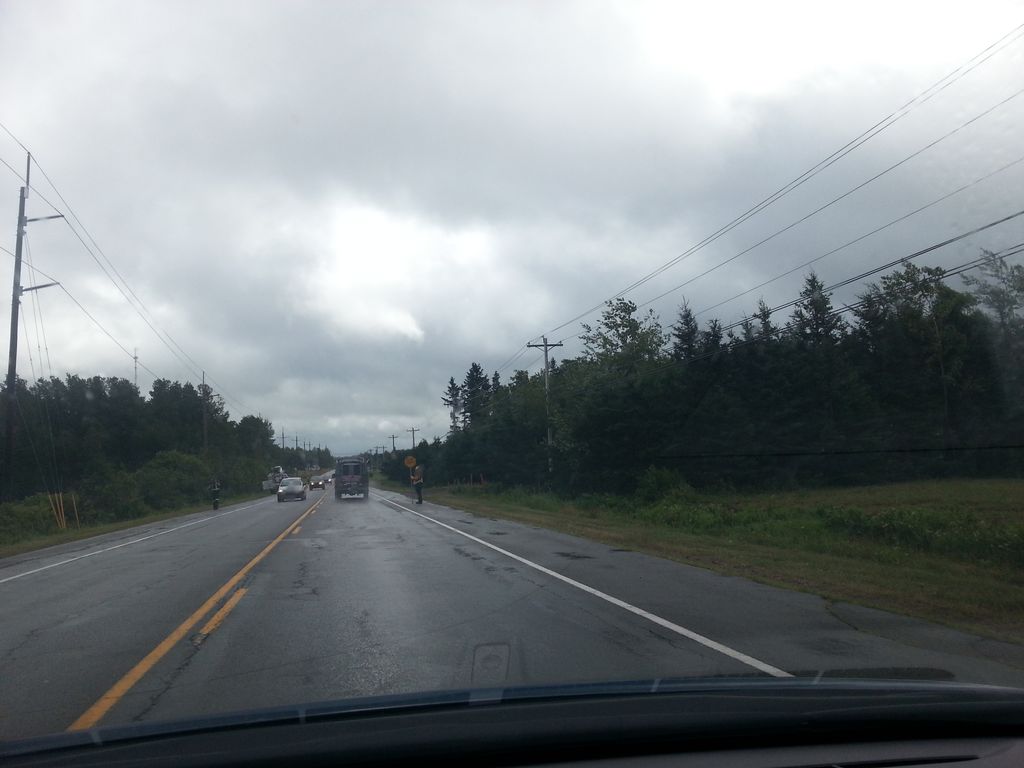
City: charlottetown